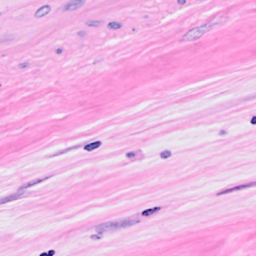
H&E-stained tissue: Breast